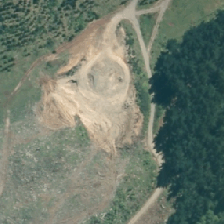
Land cover: low_producing_grassland